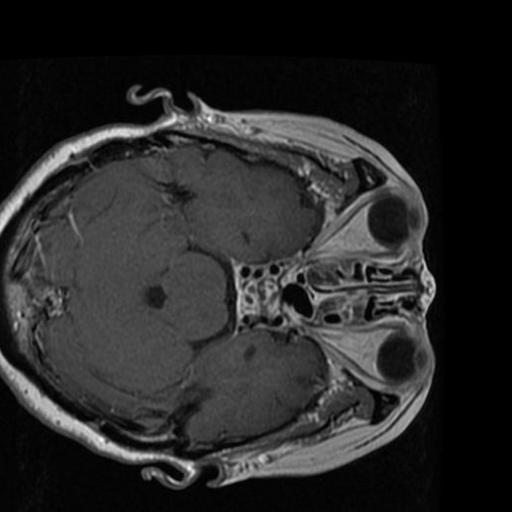
Label: brain_tumor